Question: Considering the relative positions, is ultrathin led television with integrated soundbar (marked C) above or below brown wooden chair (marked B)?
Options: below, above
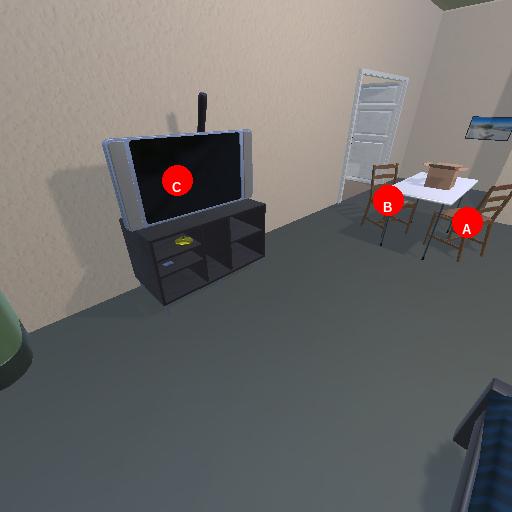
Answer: below